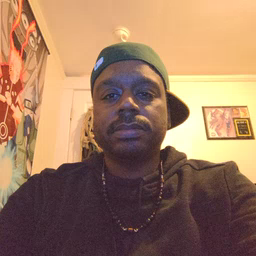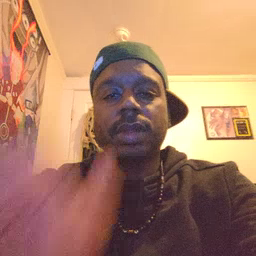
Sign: elephant